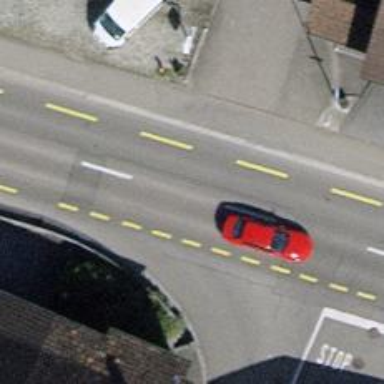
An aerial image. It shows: Secondary road with asphalt surface and designated cycle lane.